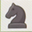
Piece: bN